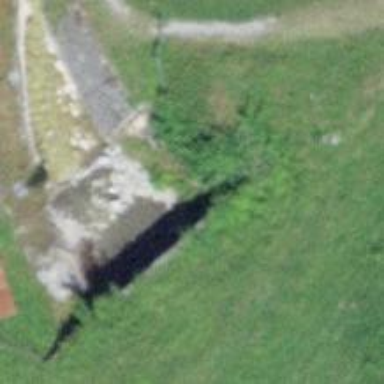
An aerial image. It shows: Culvert tunnel.